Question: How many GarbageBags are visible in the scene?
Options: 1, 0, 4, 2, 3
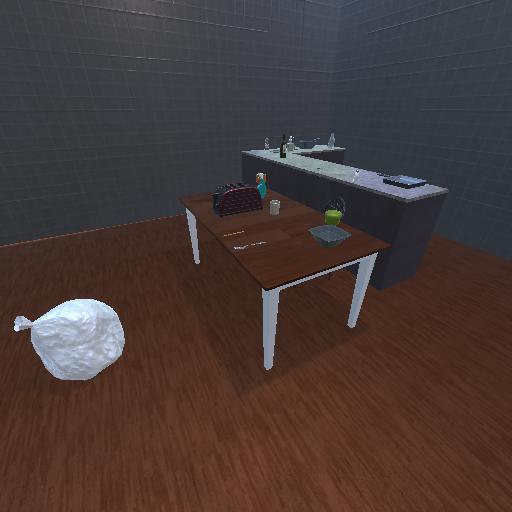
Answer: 1